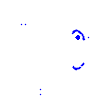
Particle: electron